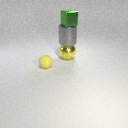
small green metal cube above large yellow metal sphere